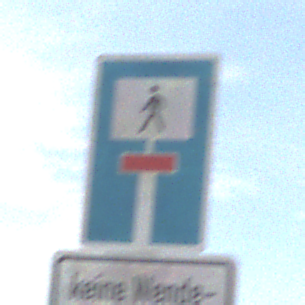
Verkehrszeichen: SackgasseFussgaengerDurchlaessig
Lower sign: HinweisGeaenderteVorfahrtVerkehrsfuehrungVerkehrsregelung3
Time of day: Midday
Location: Outdoor (Nature)
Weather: PartlyCloudy
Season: NotSpecified
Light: Natural